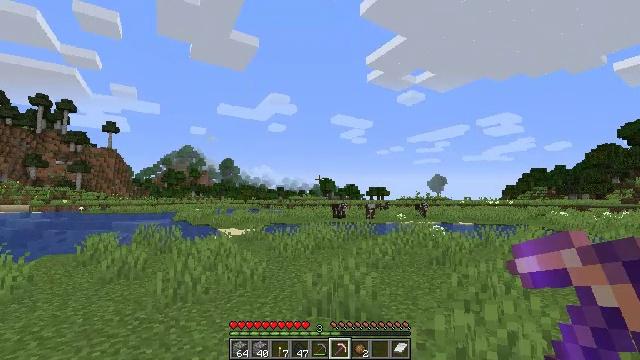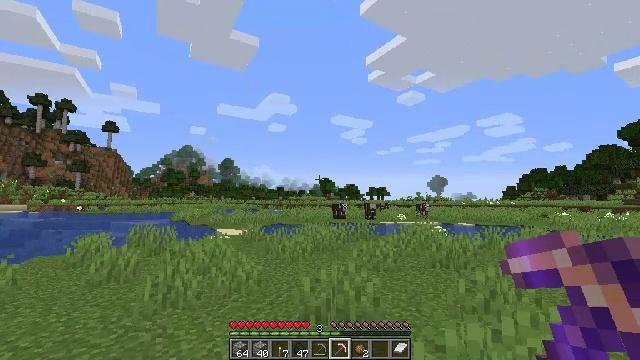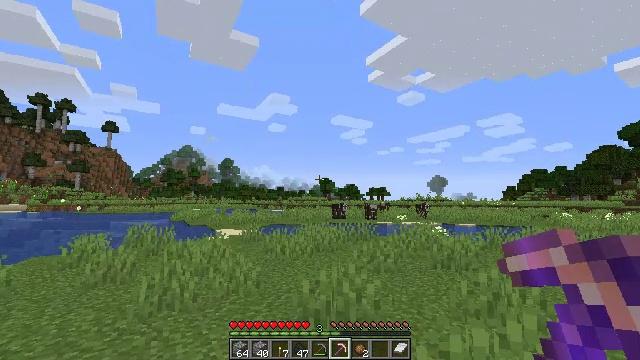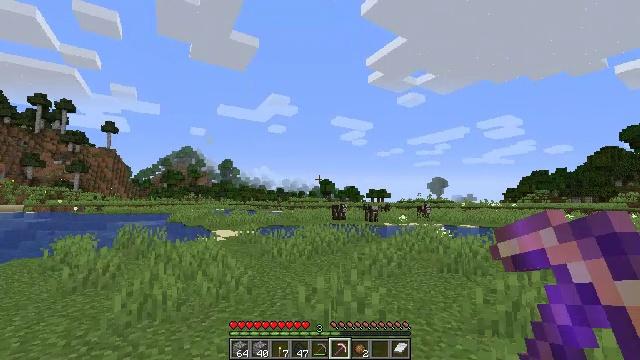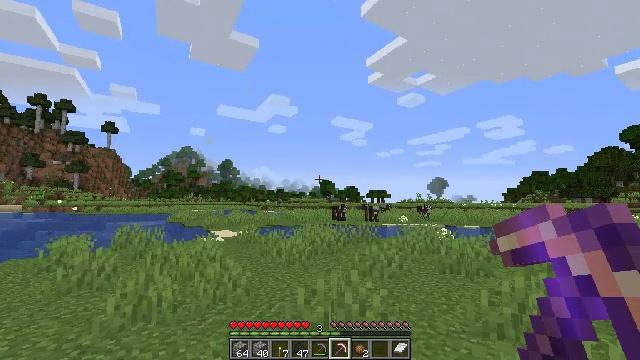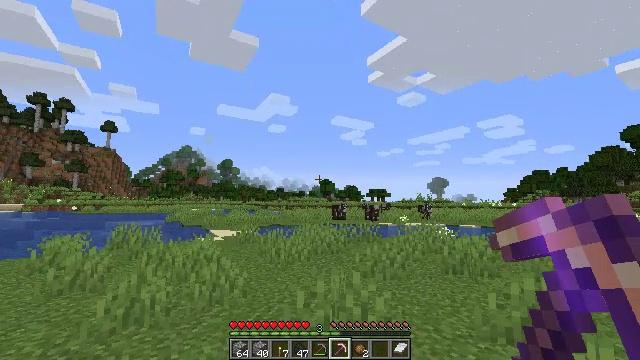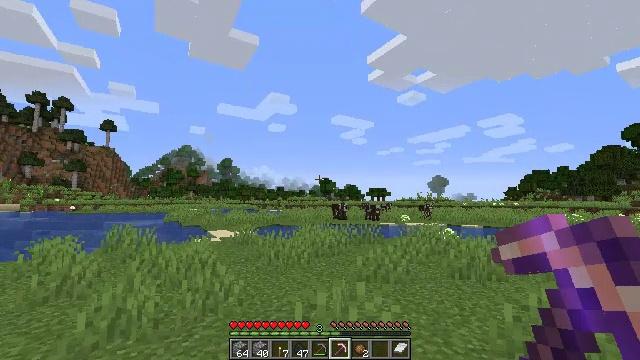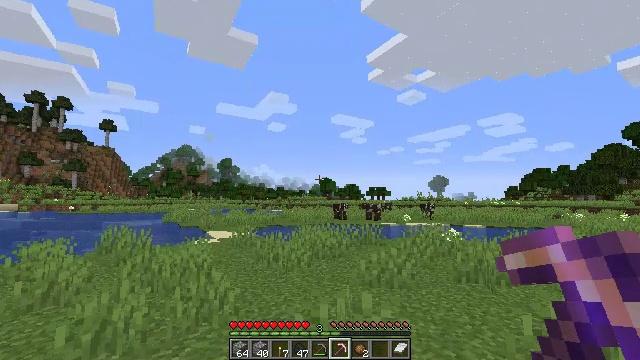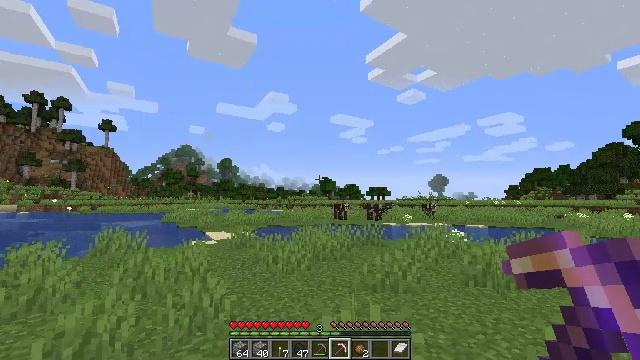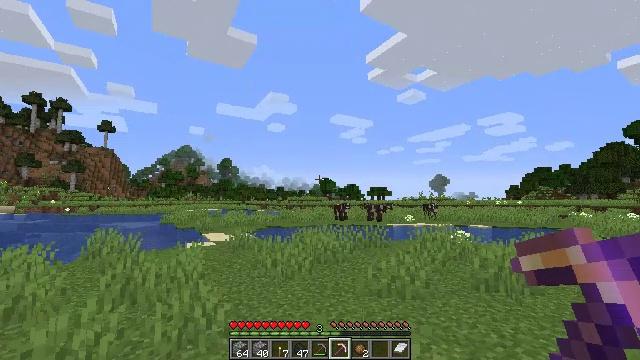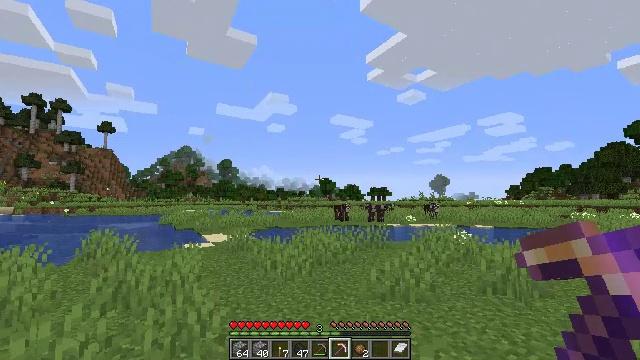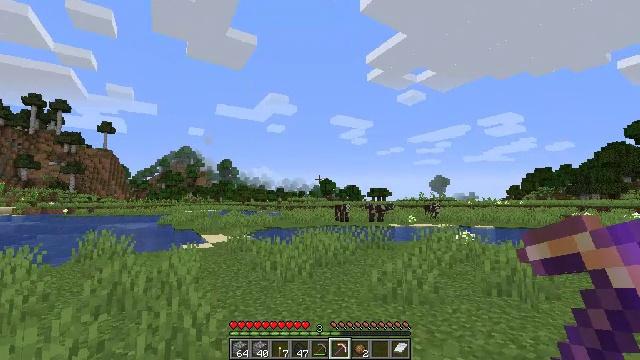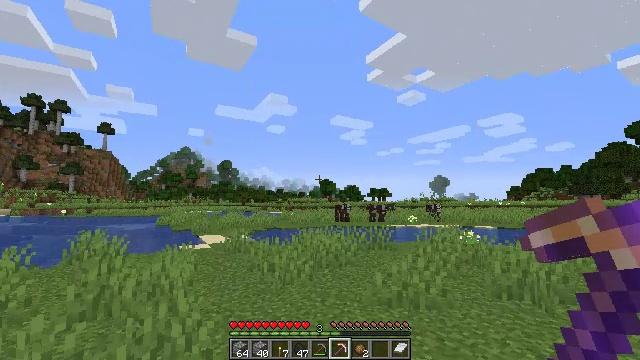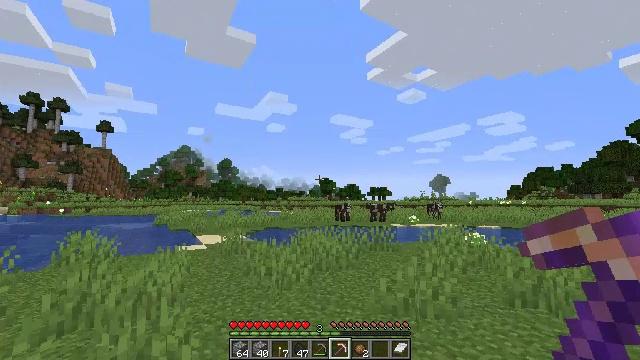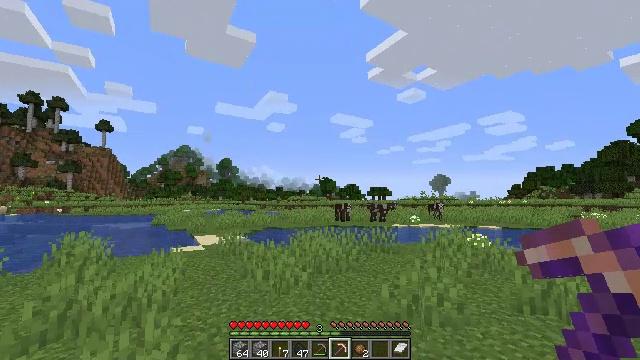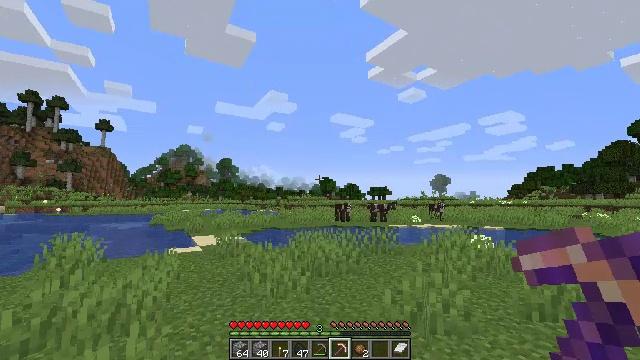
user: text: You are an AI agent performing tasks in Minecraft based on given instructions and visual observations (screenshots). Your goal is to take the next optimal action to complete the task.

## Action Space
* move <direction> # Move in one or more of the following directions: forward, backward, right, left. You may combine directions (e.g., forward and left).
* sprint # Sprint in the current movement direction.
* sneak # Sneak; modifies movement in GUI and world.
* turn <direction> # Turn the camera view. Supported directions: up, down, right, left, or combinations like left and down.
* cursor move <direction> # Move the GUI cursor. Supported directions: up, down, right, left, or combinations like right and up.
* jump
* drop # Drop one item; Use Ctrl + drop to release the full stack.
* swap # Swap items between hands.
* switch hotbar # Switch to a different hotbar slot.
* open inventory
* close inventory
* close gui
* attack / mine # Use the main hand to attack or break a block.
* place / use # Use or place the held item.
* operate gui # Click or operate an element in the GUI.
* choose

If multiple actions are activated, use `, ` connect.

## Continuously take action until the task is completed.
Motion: motion action
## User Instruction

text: Collect the grass from the surface.
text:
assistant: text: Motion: move forward
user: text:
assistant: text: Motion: move forward
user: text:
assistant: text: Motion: move forward
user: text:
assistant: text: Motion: move forward
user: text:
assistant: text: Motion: move forward
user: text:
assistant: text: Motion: move forward
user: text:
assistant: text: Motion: move forward
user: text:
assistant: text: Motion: move forward
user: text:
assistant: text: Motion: move forward
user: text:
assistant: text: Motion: move forward
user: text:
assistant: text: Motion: move forward
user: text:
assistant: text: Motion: move forward
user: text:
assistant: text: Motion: move forward
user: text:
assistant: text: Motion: move forward
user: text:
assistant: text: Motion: move forward
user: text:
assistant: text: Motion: move forward
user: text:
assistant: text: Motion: move forward
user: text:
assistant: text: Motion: move forward
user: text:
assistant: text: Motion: move forward
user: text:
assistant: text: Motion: move forward
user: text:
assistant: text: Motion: move forward
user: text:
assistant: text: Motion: move forward
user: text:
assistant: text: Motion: move forward
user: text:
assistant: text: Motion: move forward
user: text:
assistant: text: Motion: move forward
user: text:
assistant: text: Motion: move forward
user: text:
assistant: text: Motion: move forward
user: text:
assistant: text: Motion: move forward
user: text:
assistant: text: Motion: move forward
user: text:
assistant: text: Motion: move forward